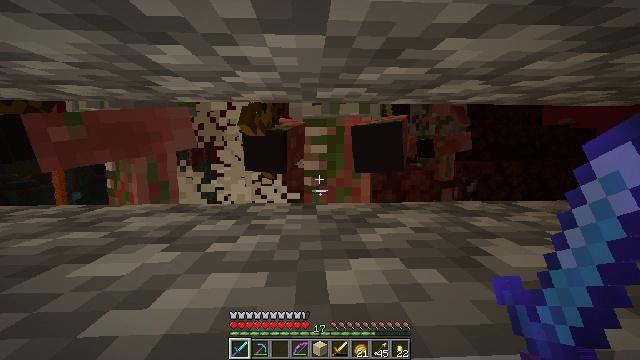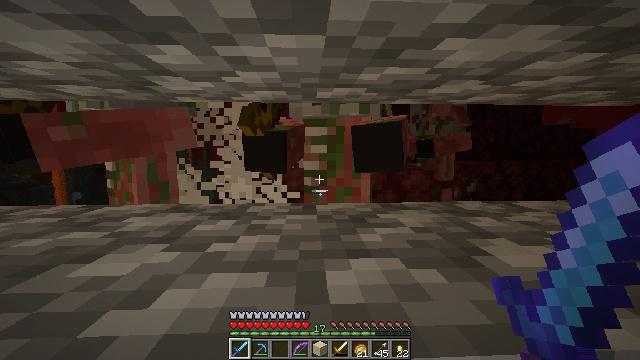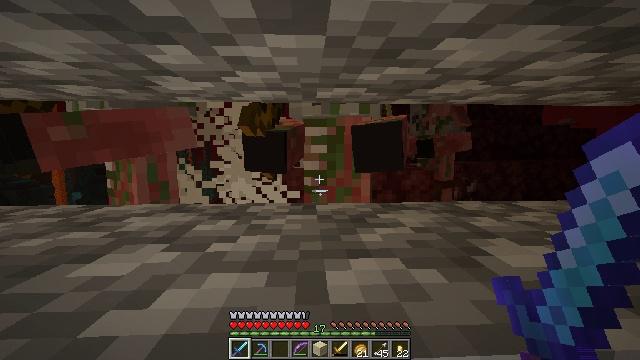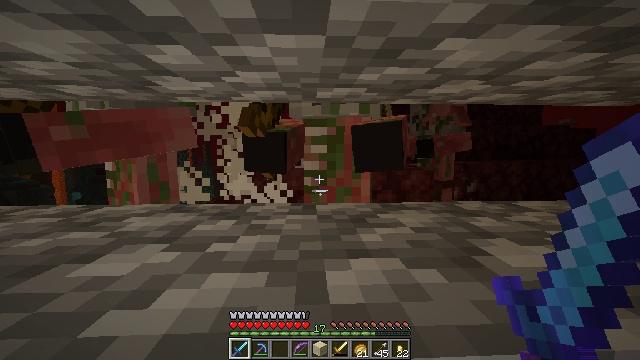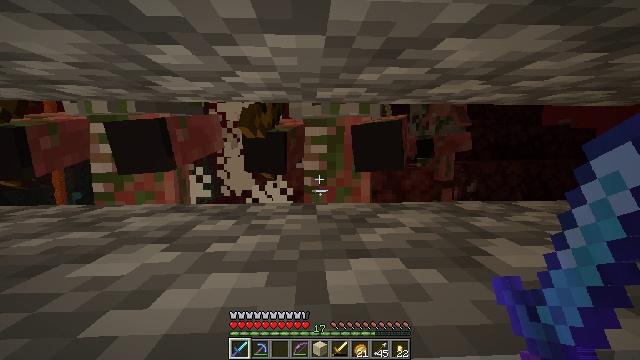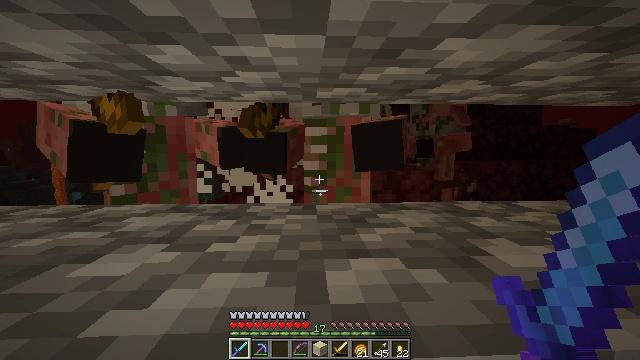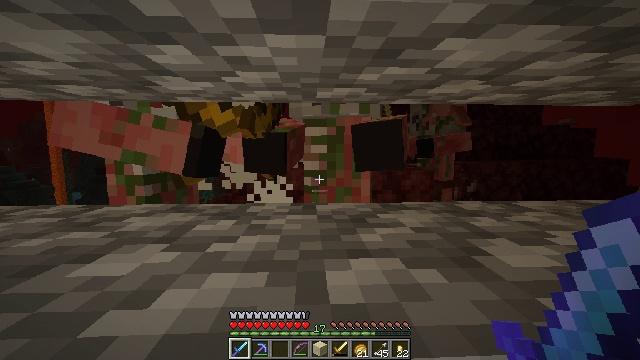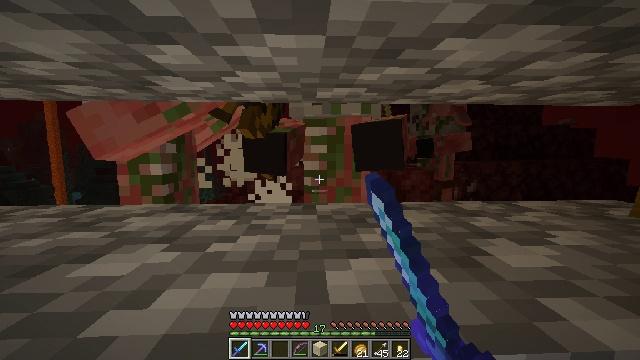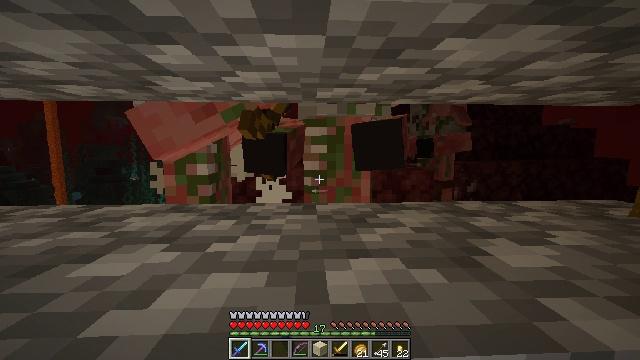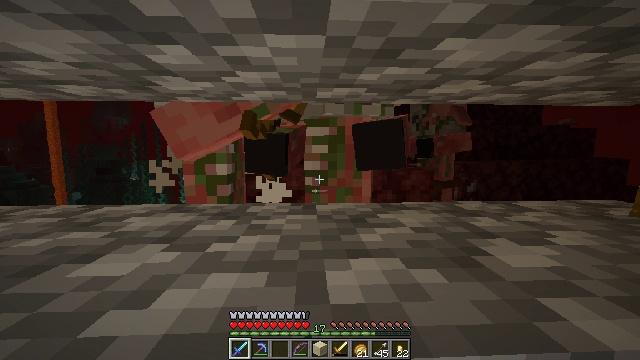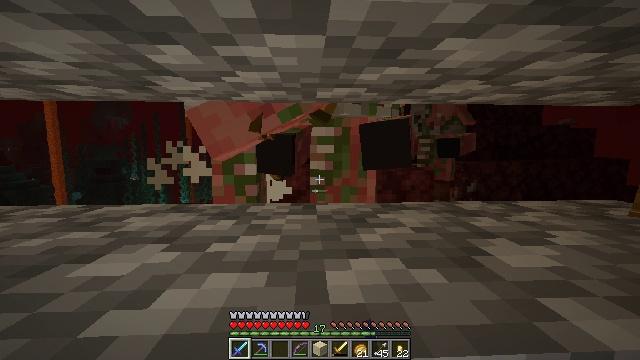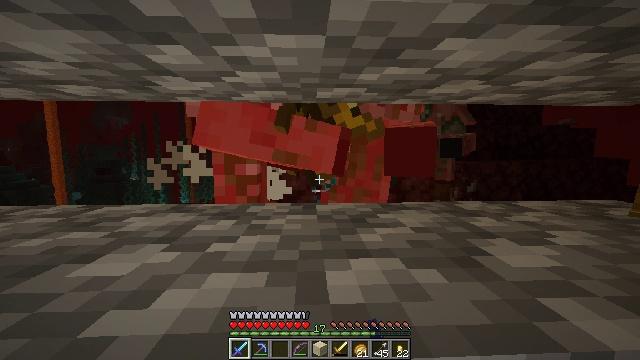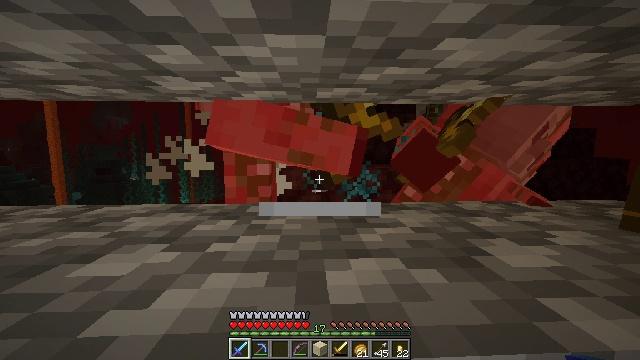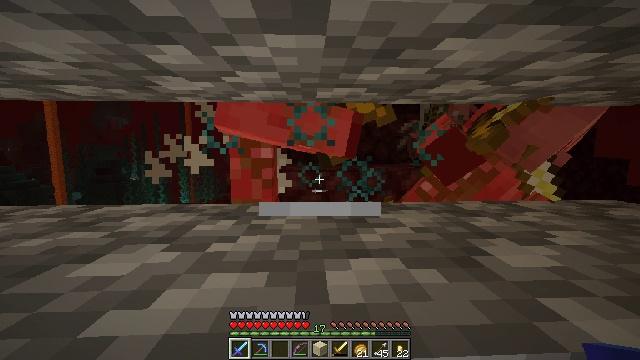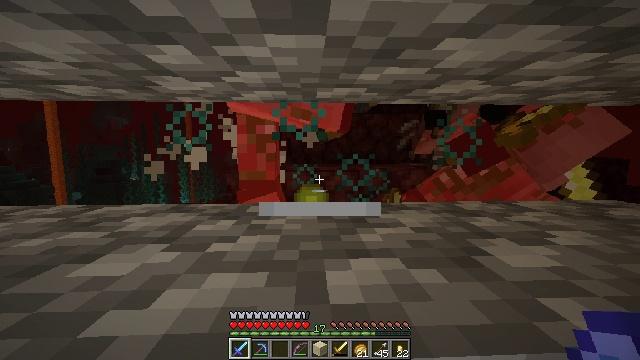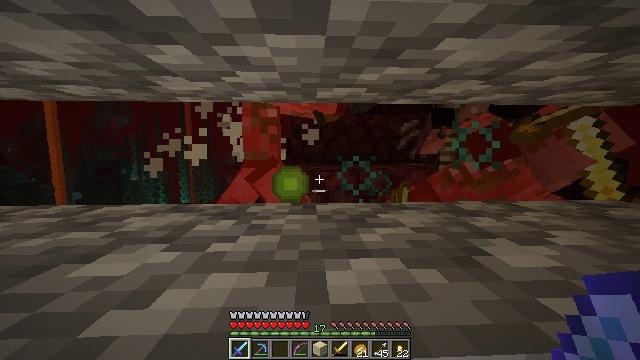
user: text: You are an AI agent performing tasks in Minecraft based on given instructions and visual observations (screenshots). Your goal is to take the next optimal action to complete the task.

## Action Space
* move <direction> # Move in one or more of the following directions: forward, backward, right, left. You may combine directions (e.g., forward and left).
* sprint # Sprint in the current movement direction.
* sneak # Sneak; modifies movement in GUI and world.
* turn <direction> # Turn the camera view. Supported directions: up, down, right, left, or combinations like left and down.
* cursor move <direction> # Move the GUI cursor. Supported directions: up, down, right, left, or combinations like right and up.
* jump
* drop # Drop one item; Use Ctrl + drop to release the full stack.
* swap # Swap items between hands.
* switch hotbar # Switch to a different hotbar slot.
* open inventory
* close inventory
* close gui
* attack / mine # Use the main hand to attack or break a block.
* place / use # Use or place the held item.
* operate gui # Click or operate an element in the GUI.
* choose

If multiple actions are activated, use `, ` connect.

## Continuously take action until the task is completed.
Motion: motion action
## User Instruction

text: Face a hostile mob.
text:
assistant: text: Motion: no_op
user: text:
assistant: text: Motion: no_op
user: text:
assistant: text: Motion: no_op
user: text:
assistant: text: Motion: no_op
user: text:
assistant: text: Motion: no_op
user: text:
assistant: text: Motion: attack / mine
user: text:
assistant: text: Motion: attack / mine
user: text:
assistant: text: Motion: attack / mine
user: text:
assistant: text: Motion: no_op
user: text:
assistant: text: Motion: no_op
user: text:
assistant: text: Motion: no_op
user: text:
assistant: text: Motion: no_op
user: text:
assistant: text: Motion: no_op
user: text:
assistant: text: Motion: no_op
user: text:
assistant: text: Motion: no_op
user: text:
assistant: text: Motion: no_op
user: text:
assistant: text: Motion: no_op
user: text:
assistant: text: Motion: no_op
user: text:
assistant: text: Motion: no_op
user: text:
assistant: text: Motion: no_op
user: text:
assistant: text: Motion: no_op
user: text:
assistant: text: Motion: no_op
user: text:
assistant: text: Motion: no_op
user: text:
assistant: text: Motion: no_op
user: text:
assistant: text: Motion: no_op
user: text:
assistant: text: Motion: no_op
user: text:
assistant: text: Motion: no_op
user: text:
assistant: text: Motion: no_op
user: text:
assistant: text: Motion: no_op
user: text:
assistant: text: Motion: no_op